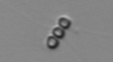
Label: Chaetoceros